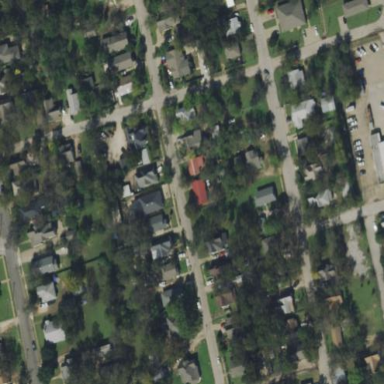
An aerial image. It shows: Single-family residential area.